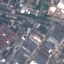
Label: Industrial